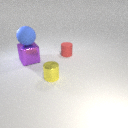
large purple metal cube below large blue rubber sphere